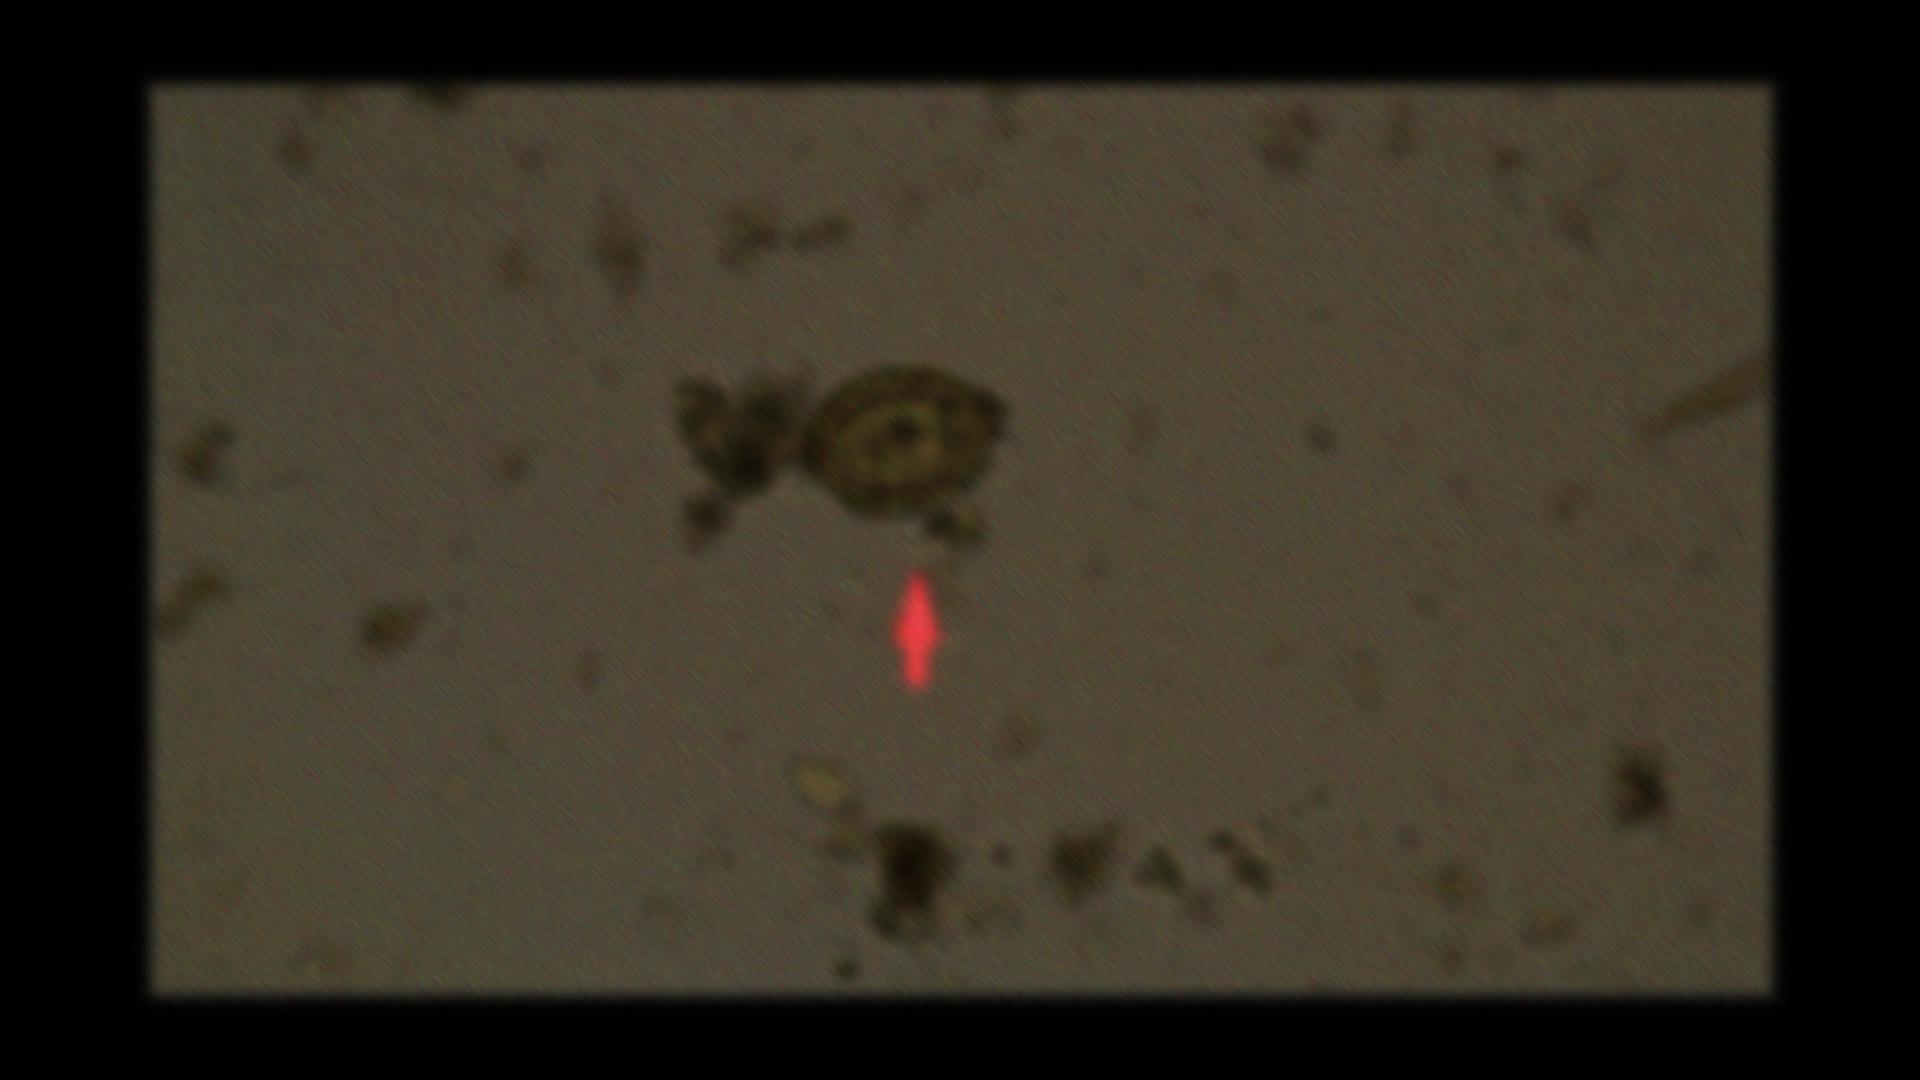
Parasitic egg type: Ascaris lumbricoides